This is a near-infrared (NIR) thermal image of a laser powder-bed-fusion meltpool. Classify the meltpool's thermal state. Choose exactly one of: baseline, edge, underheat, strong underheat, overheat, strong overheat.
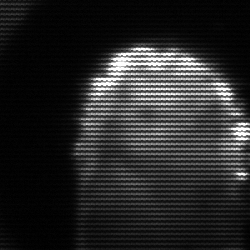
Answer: baseline